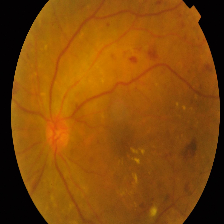
Diabetic retinopathy grade: Proliferative DR